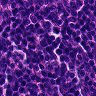
Metastatic tissue present: no